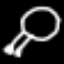
Label: frog